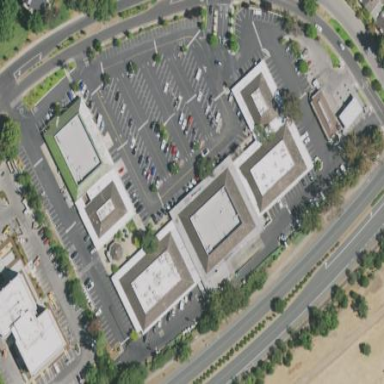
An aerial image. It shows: Retail area.